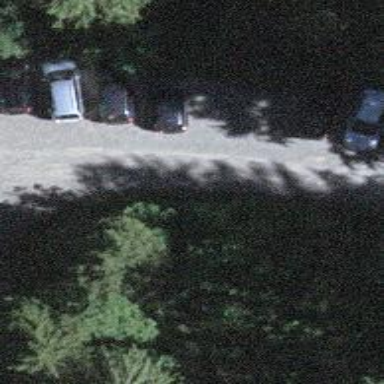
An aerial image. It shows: Parking area.